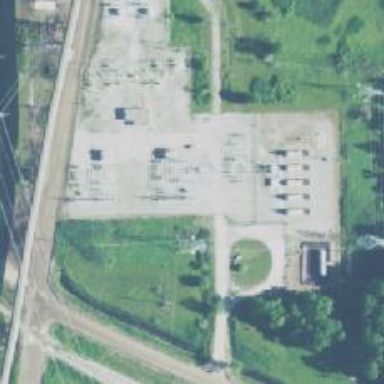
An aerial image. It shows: Switch for power supply.